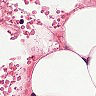
Metastatic tissue present: no